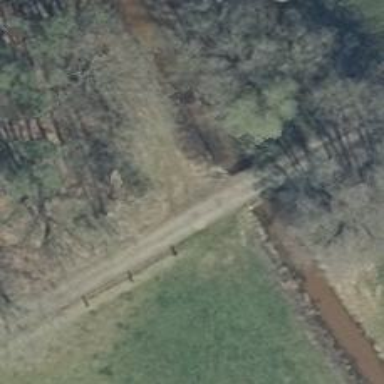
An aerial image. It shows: Track crossing bridge with grade 2 track type.